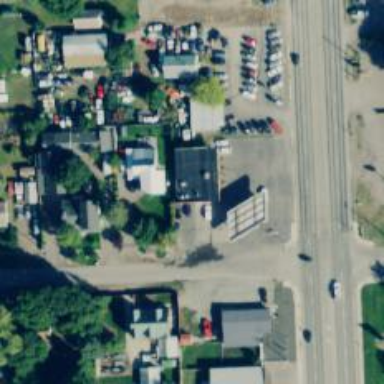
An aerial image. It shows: Convenience shop.